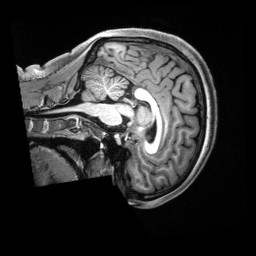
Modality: T1w
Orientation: sagittal
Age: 24
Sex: female
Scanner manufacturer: siemens
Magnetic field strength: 3 T
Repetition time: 2.5 s
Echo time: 0.00222 s